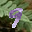
Label: 9